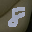
Label: 8